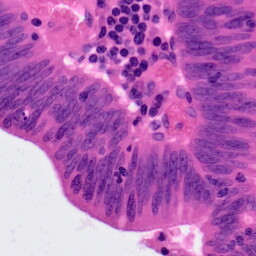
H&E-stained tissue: Colon